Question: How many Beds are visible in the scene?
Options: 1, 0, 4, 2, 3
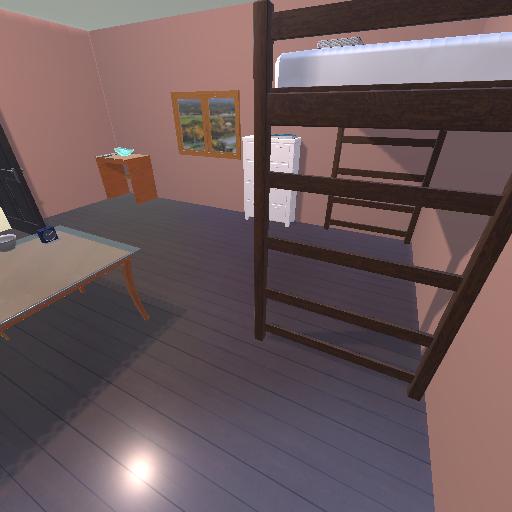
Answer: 1